Question: One of my GAE task-queue requests exceeded the soft memory limit (log below). My understanding of the soft memory limit is that it lets the request complete and then after it finishes, it shuts down the instance.
However, from the logs, it looks like when I hit the soft memory limit, execution stops. I see no more logging code after the memory limit message and I've inspected my state and it does not look like the request is completing. I'm not sure if it matters, but this request is executing in within a deferred library TaskQueue.
So, if a TaskQueue hits a soft private memory limit, does execution continue until the request completes or does it immediately halt? Is it possible that only logging code is no longer recorded?
Log:
'''
2012-04-11 23:45:13.203
Exceeded soft private memory limit with 145.848 MB after servicing 3 requests total
W 2012-04-11 23:45:13.203
After handling this request, the process that handled this request was found to be using too much memory and was terminated. This is likely to cause a new process to be used for the next request to your application. If you see this message frequently, you may have a memory leak in your application.
'''

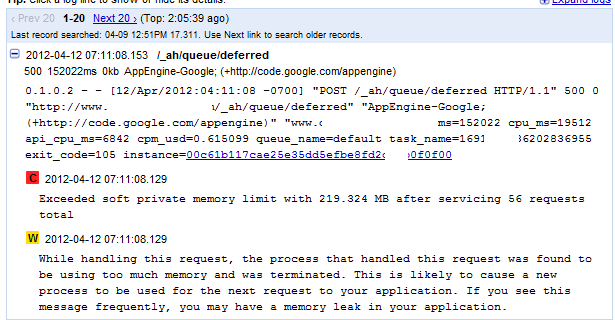
Answer: What happens here is that handler checks the memory status, if it is above the limit it will log an error and will shutdown the instance.
Since the task has completed successfully (you can see it terminates will status 200) it will not retry it.
When handler execution the memory status is way above the memory limit, the handler will shutdown the instance and will return error 500, at this case the task will retry.